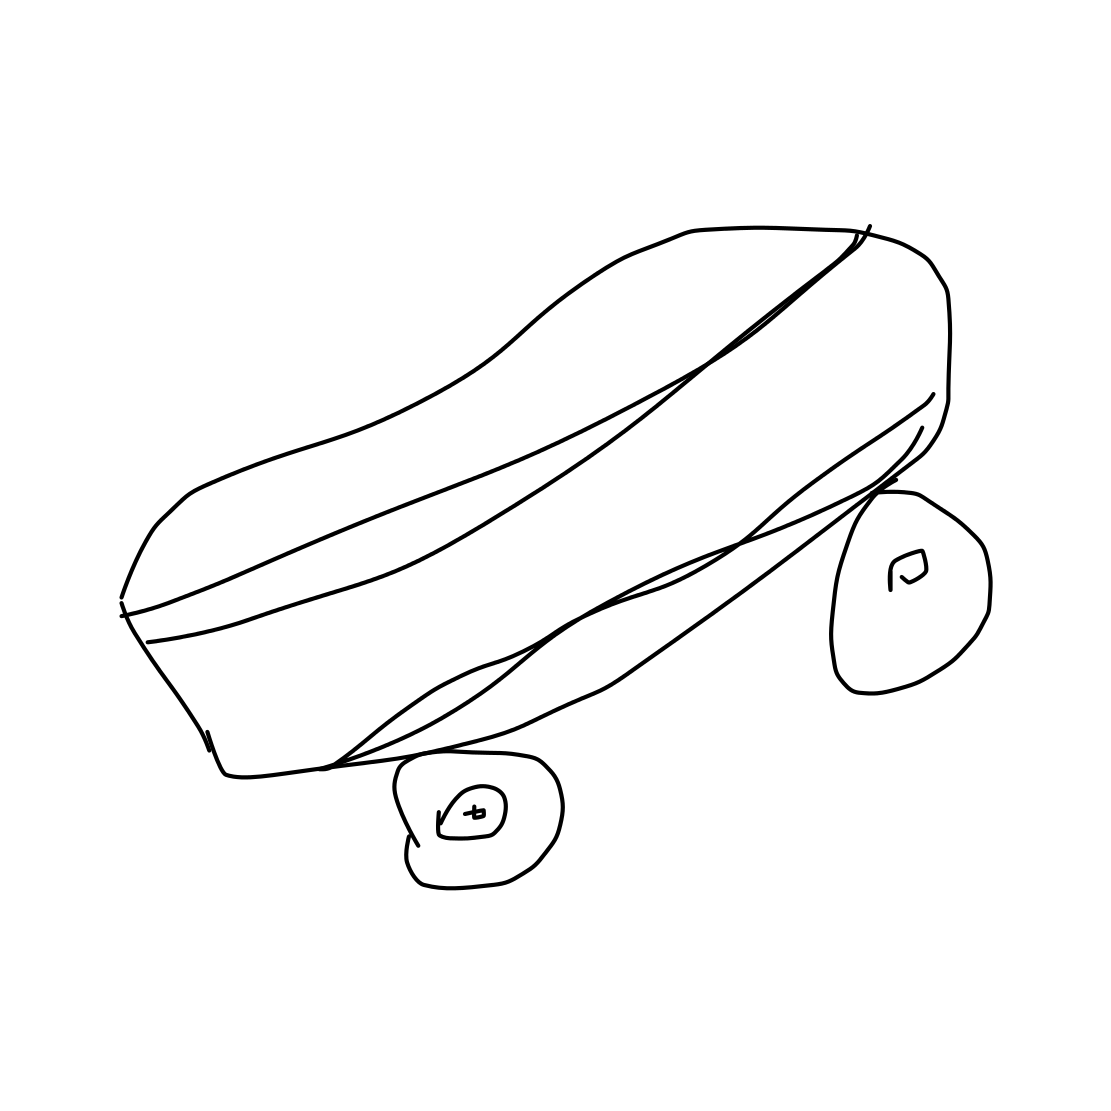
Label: skateboard